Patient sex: M
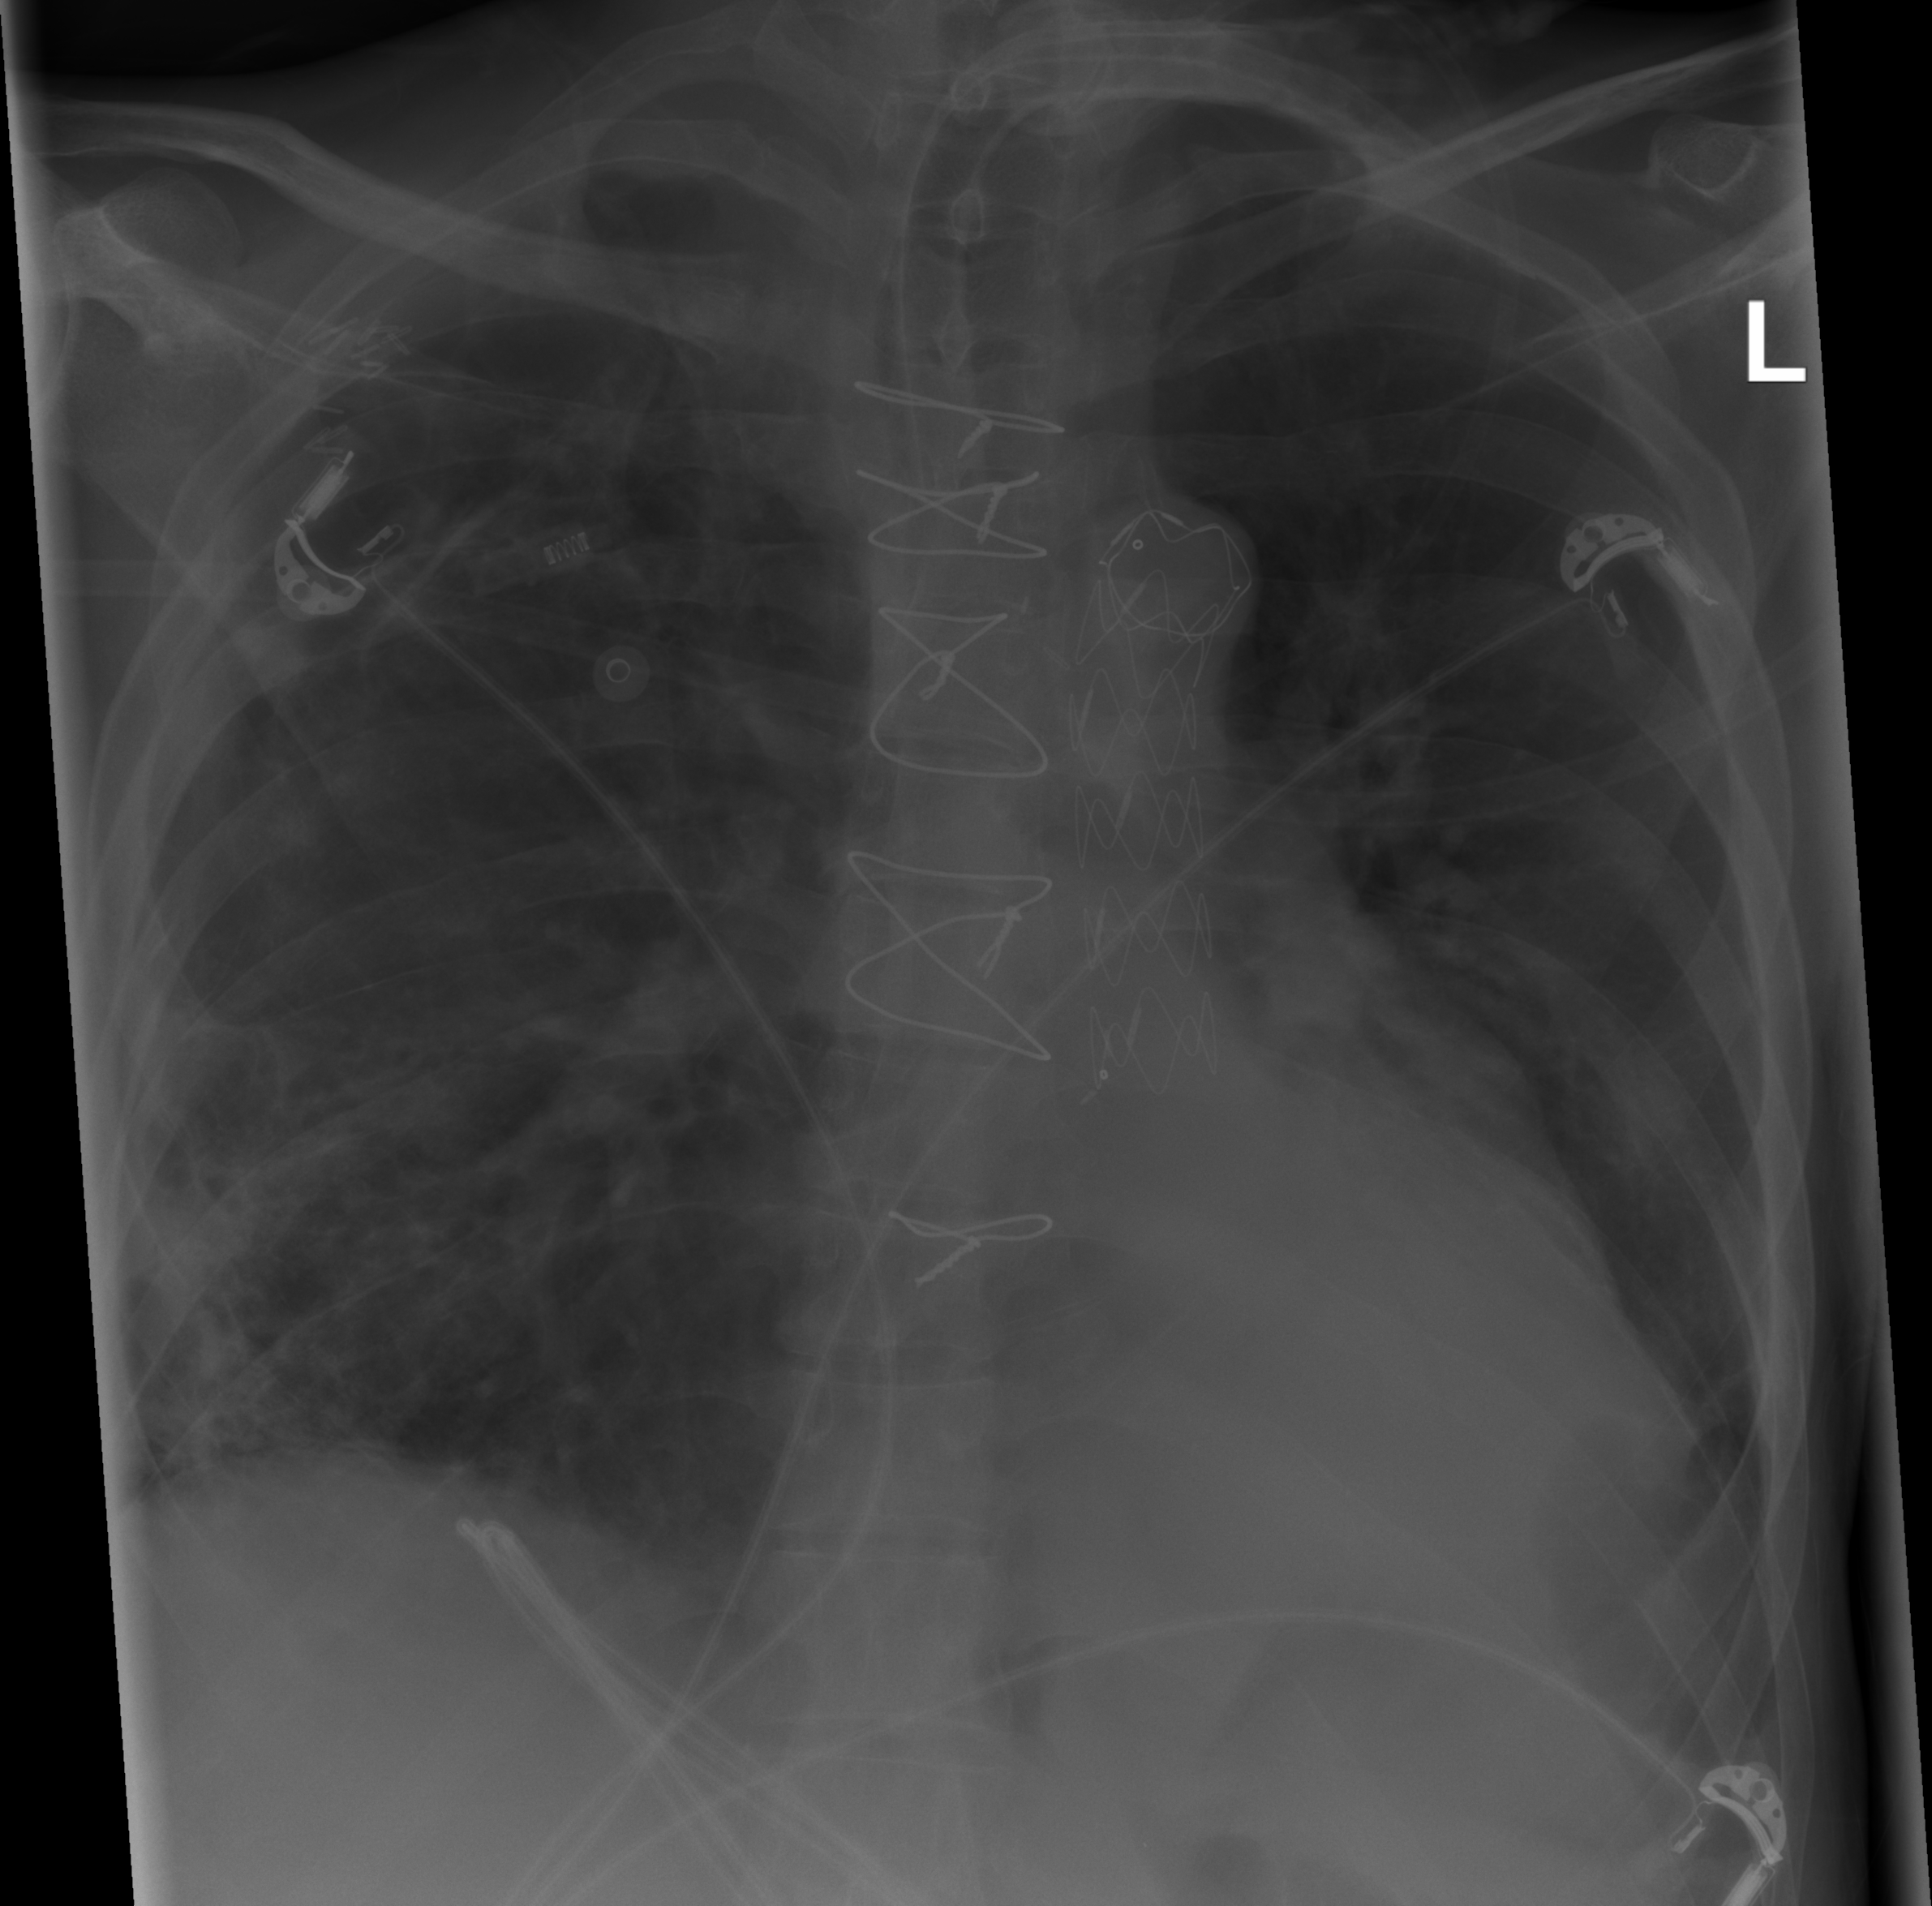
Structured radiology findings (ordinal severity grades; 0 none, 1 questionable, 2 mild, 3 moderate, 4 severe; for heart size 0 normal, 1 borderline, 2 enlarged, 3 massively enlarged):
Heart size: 2
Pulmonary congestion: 1
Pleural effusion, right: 0
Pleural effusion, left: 0
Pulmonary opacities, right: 2
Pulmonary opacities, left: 2
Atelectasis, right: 3
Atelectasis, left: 2